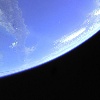
Label: water